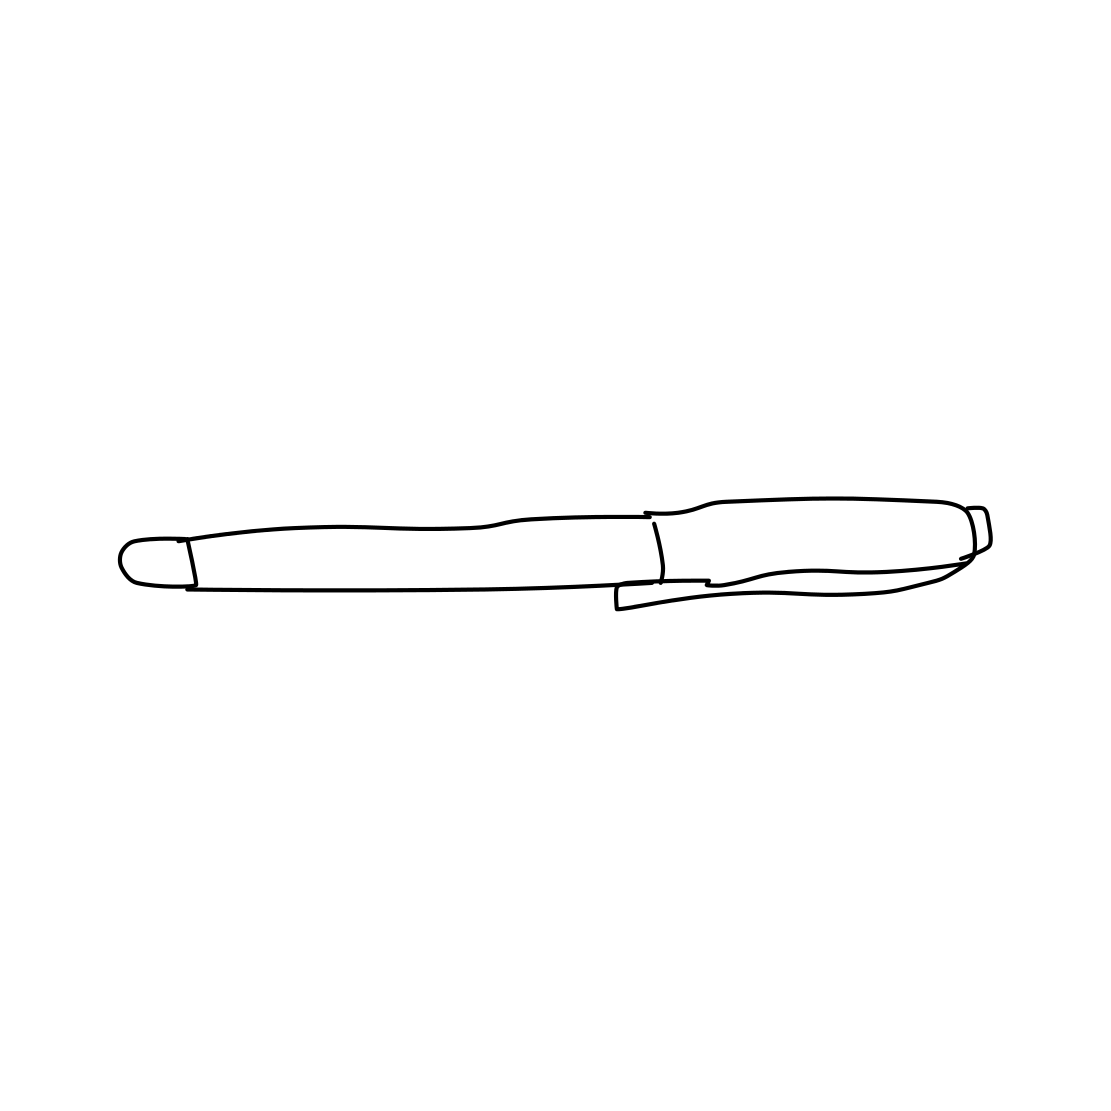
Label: pen